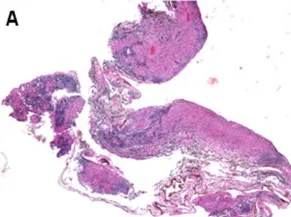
Choroidal biopsy reveals noncaseating granulomatous inflammation. H & E-stained slides demonstrate diffuse inflammation expanding fragments of choroid, x40 (A).
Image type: pathology (h&e)